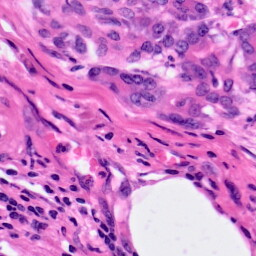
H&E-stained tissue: Pancreatic